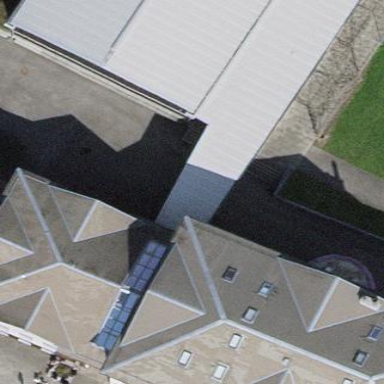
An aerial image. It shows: View of roof of building.